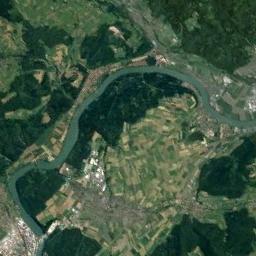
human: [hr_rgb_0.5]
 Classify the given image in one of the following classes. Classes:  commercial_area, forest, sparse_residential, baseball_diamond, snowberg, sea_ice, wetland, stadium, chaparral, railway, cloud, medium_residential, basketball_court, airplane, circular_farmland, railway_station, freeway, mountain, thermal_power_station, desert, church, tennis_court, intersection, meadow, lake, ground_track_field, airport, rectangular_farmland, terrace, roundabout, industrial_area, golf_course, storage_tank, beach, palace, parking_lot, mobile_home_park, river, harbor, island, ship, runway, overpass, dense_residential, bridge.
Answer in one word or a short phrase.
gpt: river